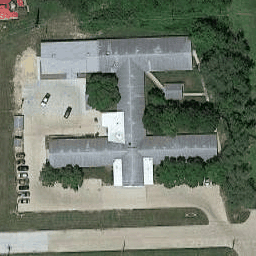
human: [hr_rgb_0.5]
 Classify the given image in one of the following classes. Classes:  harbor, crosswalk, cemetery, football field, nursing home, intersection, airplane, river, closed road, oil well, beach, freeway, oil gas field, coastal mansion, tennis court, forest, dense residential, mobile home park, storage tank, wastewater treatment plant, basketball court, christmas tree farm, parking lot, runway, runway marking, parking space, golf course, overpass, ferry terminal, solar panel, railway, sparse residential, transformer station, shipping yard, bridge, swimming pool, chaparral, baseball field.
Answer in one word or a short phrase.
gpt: nursing home